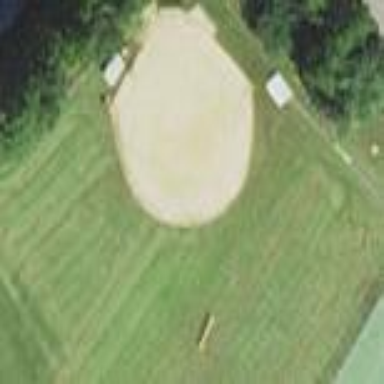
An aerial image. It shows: Baseball pitch for leisure and sports activities.